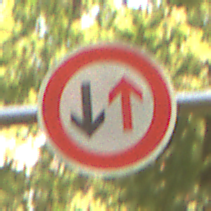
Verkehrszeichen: VorrangDesGegenverkehrs
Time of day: Midday
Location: Outdoor (Nature)
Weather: PartlyCloudy
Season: NotSpecified
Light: Natural